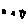
Label: star